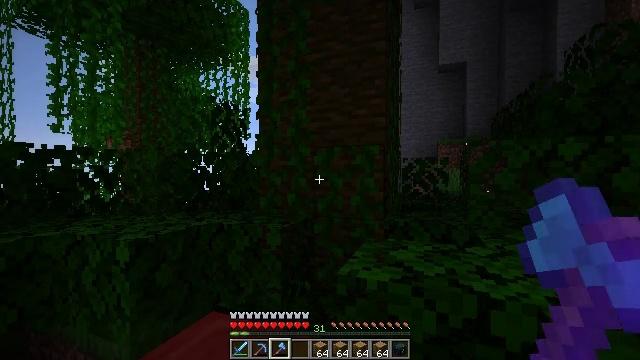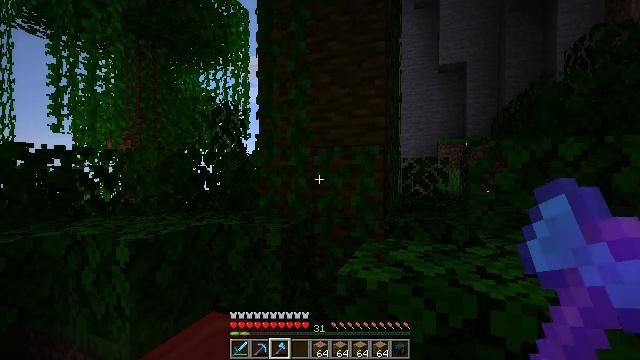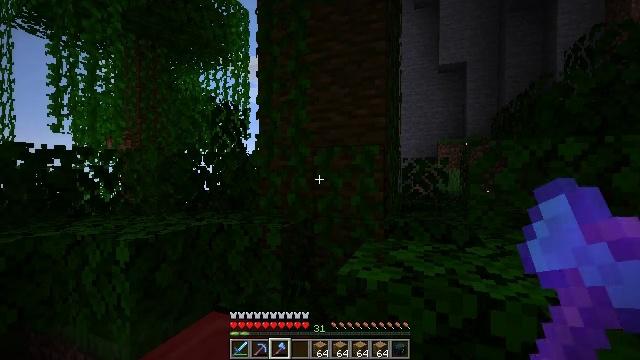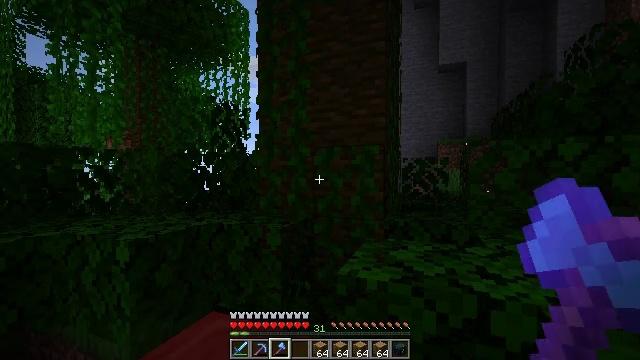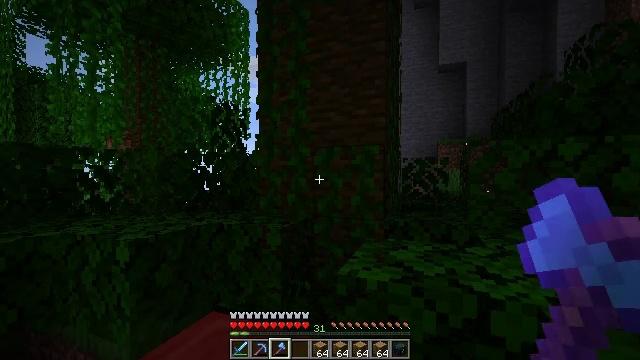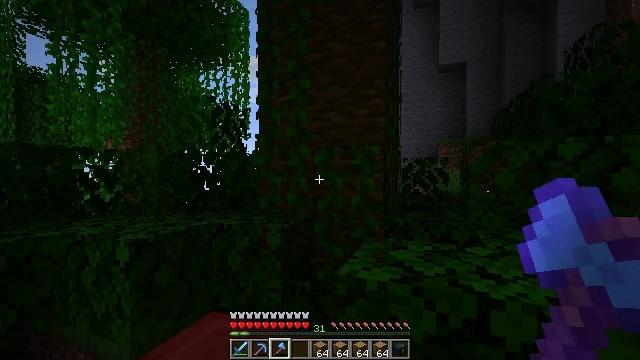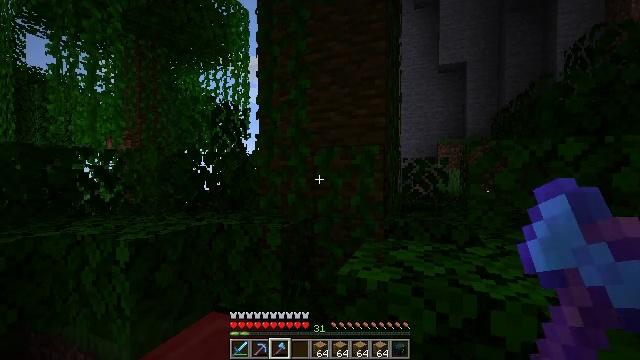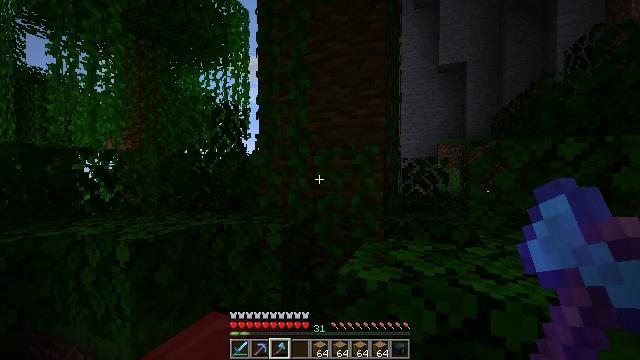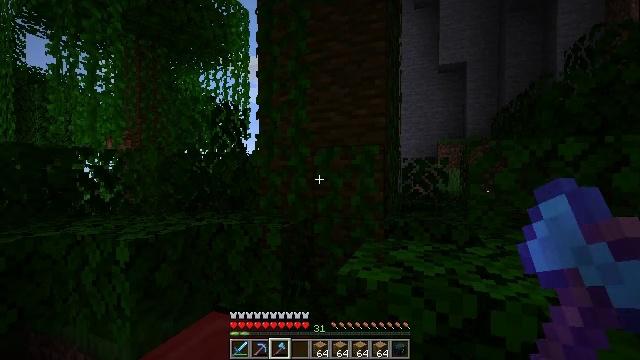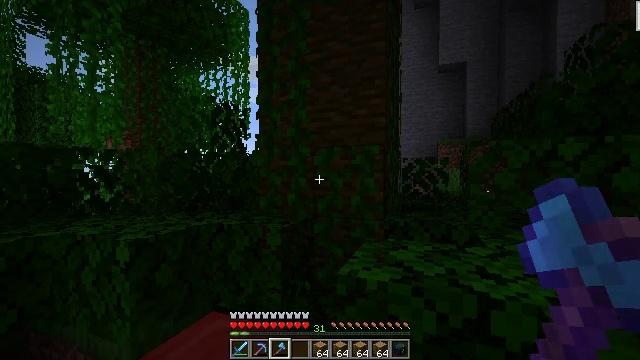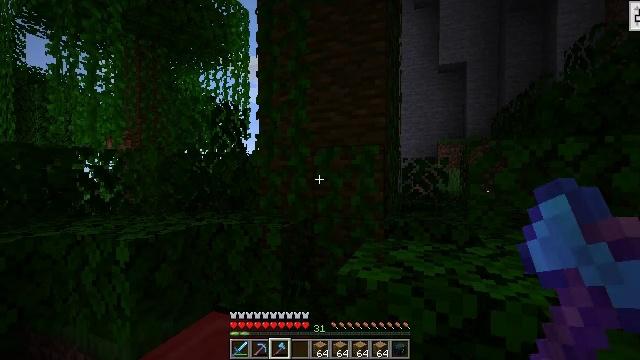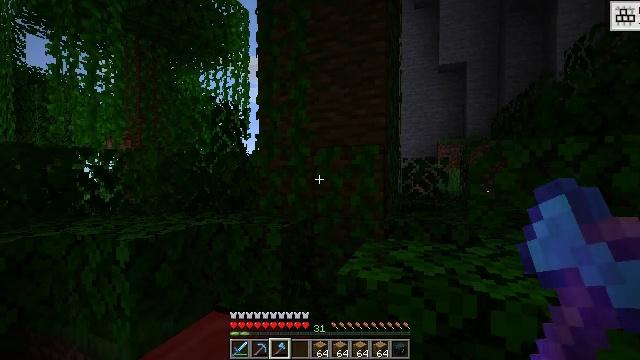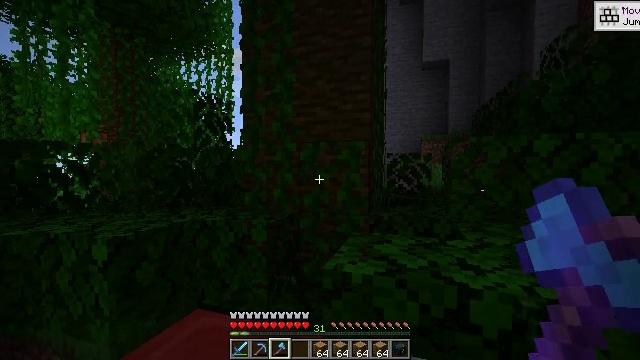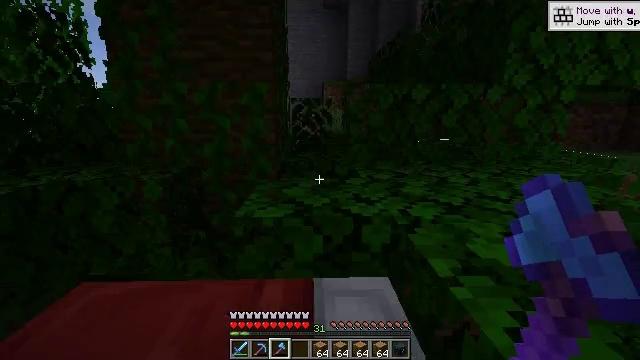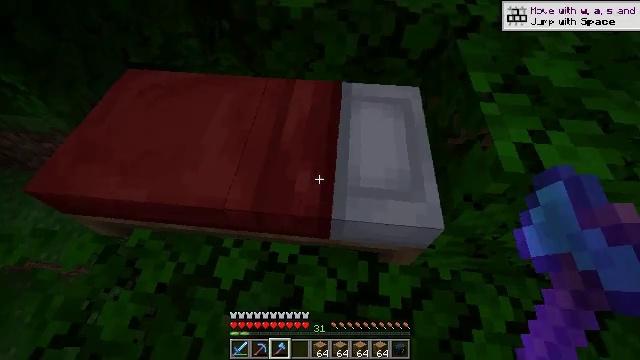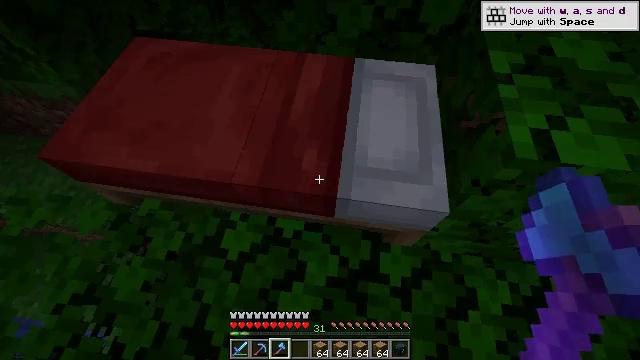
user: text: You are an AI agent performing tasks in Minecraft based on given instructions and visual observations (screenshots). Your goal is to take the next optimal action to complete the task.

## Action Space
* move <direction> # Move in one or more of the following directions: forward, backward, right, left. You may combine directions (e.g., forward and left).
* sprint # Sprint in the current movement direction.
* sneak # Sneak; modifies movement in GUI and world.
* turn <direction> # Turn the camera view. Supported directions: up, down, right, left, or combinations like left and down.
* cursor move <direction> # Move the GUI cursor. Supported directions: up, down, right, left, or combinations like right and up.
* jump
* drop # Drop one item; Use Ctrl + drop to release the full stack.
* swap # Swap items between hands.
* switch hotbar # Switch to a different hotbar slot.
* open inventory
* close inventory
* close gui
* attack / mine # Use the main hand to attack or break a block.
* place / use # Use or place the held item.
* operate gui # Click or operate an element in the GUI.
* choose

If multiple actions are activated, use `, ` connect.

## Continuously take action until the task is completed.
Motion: motion action
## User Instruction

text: Collect the red bed into your inventory.
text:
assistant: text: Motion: no_op
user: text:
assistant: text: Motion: no_op
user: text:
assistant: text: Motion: no_op
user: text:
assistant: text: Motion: no_op
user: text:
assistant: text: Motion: no_op
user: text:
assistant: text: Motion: no_op
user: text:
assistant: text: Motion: no_op
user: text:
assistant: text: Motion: no_op
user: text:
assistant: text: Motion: no_op
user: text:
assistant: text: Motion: no_op
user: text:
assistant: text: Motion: no_op
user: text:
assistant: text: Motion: turn right and down
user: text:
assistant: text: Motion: turn right and down
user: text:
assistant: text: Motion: turn left and down
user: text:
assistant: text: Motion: turn left and down
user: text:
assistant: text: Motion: no_op
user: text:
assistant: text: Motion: no_op
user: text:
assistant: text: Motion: no_op
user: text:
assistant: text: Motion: no_op
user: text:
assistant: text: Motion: no_op
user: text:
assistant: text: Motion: turn up
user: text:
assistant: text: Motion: no_op
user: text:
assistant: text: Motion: attack / mine
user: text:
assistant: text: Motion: attack / mine
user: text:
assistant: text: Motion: attack / mine
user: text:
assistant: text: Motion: attack / mine
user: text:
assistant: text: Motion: attack / mine
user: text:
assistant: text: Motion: attack / mine
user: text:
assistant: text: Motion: attack / mine
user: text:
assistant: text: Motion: no_op